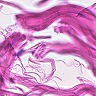
Metastatic tissue present: no